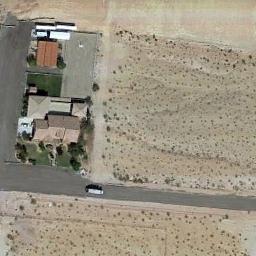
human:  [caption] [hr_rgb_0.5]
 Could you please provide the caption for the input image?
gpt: Here is a gorgeous home with a trail behind and a row of trees in front .

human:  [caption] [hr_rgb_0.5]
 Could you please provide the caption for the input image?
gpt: The sparse residential is on the bare land next to a road .

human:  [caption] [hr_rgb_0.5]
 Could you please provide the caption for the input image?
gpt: There are several houses of various sizes and a road in a sparse residential area surrounded by open spaces .

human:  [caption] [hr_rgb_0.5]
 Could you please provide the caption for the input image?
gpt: There is a car on the road next to the sparse residential .

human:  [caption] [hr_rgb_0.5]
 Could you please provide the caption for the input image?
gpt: A sparse residential area with several buildings and bare land .